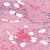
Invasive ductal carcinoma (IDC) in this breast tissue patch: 0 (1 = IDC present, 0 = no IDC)